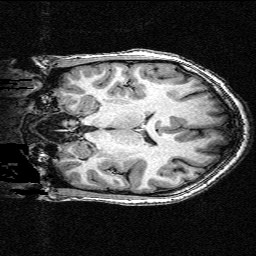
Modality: T1w
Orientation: coronal
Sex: male
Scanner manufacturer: siemens
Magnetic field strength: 3 T
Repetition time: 2.3 s
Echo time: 0.00336 s